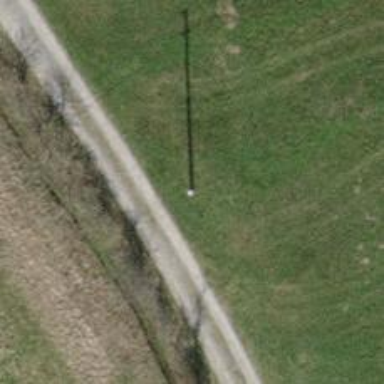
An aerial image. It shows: Power pole.